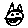
Label: cat